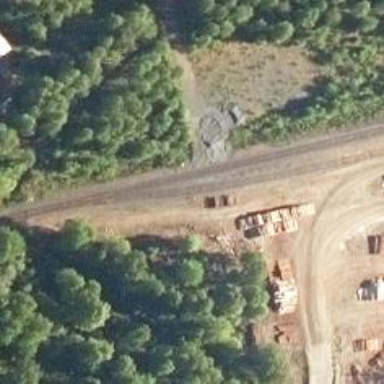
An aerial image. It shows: Wedge is used for the railway derail.